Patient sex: M
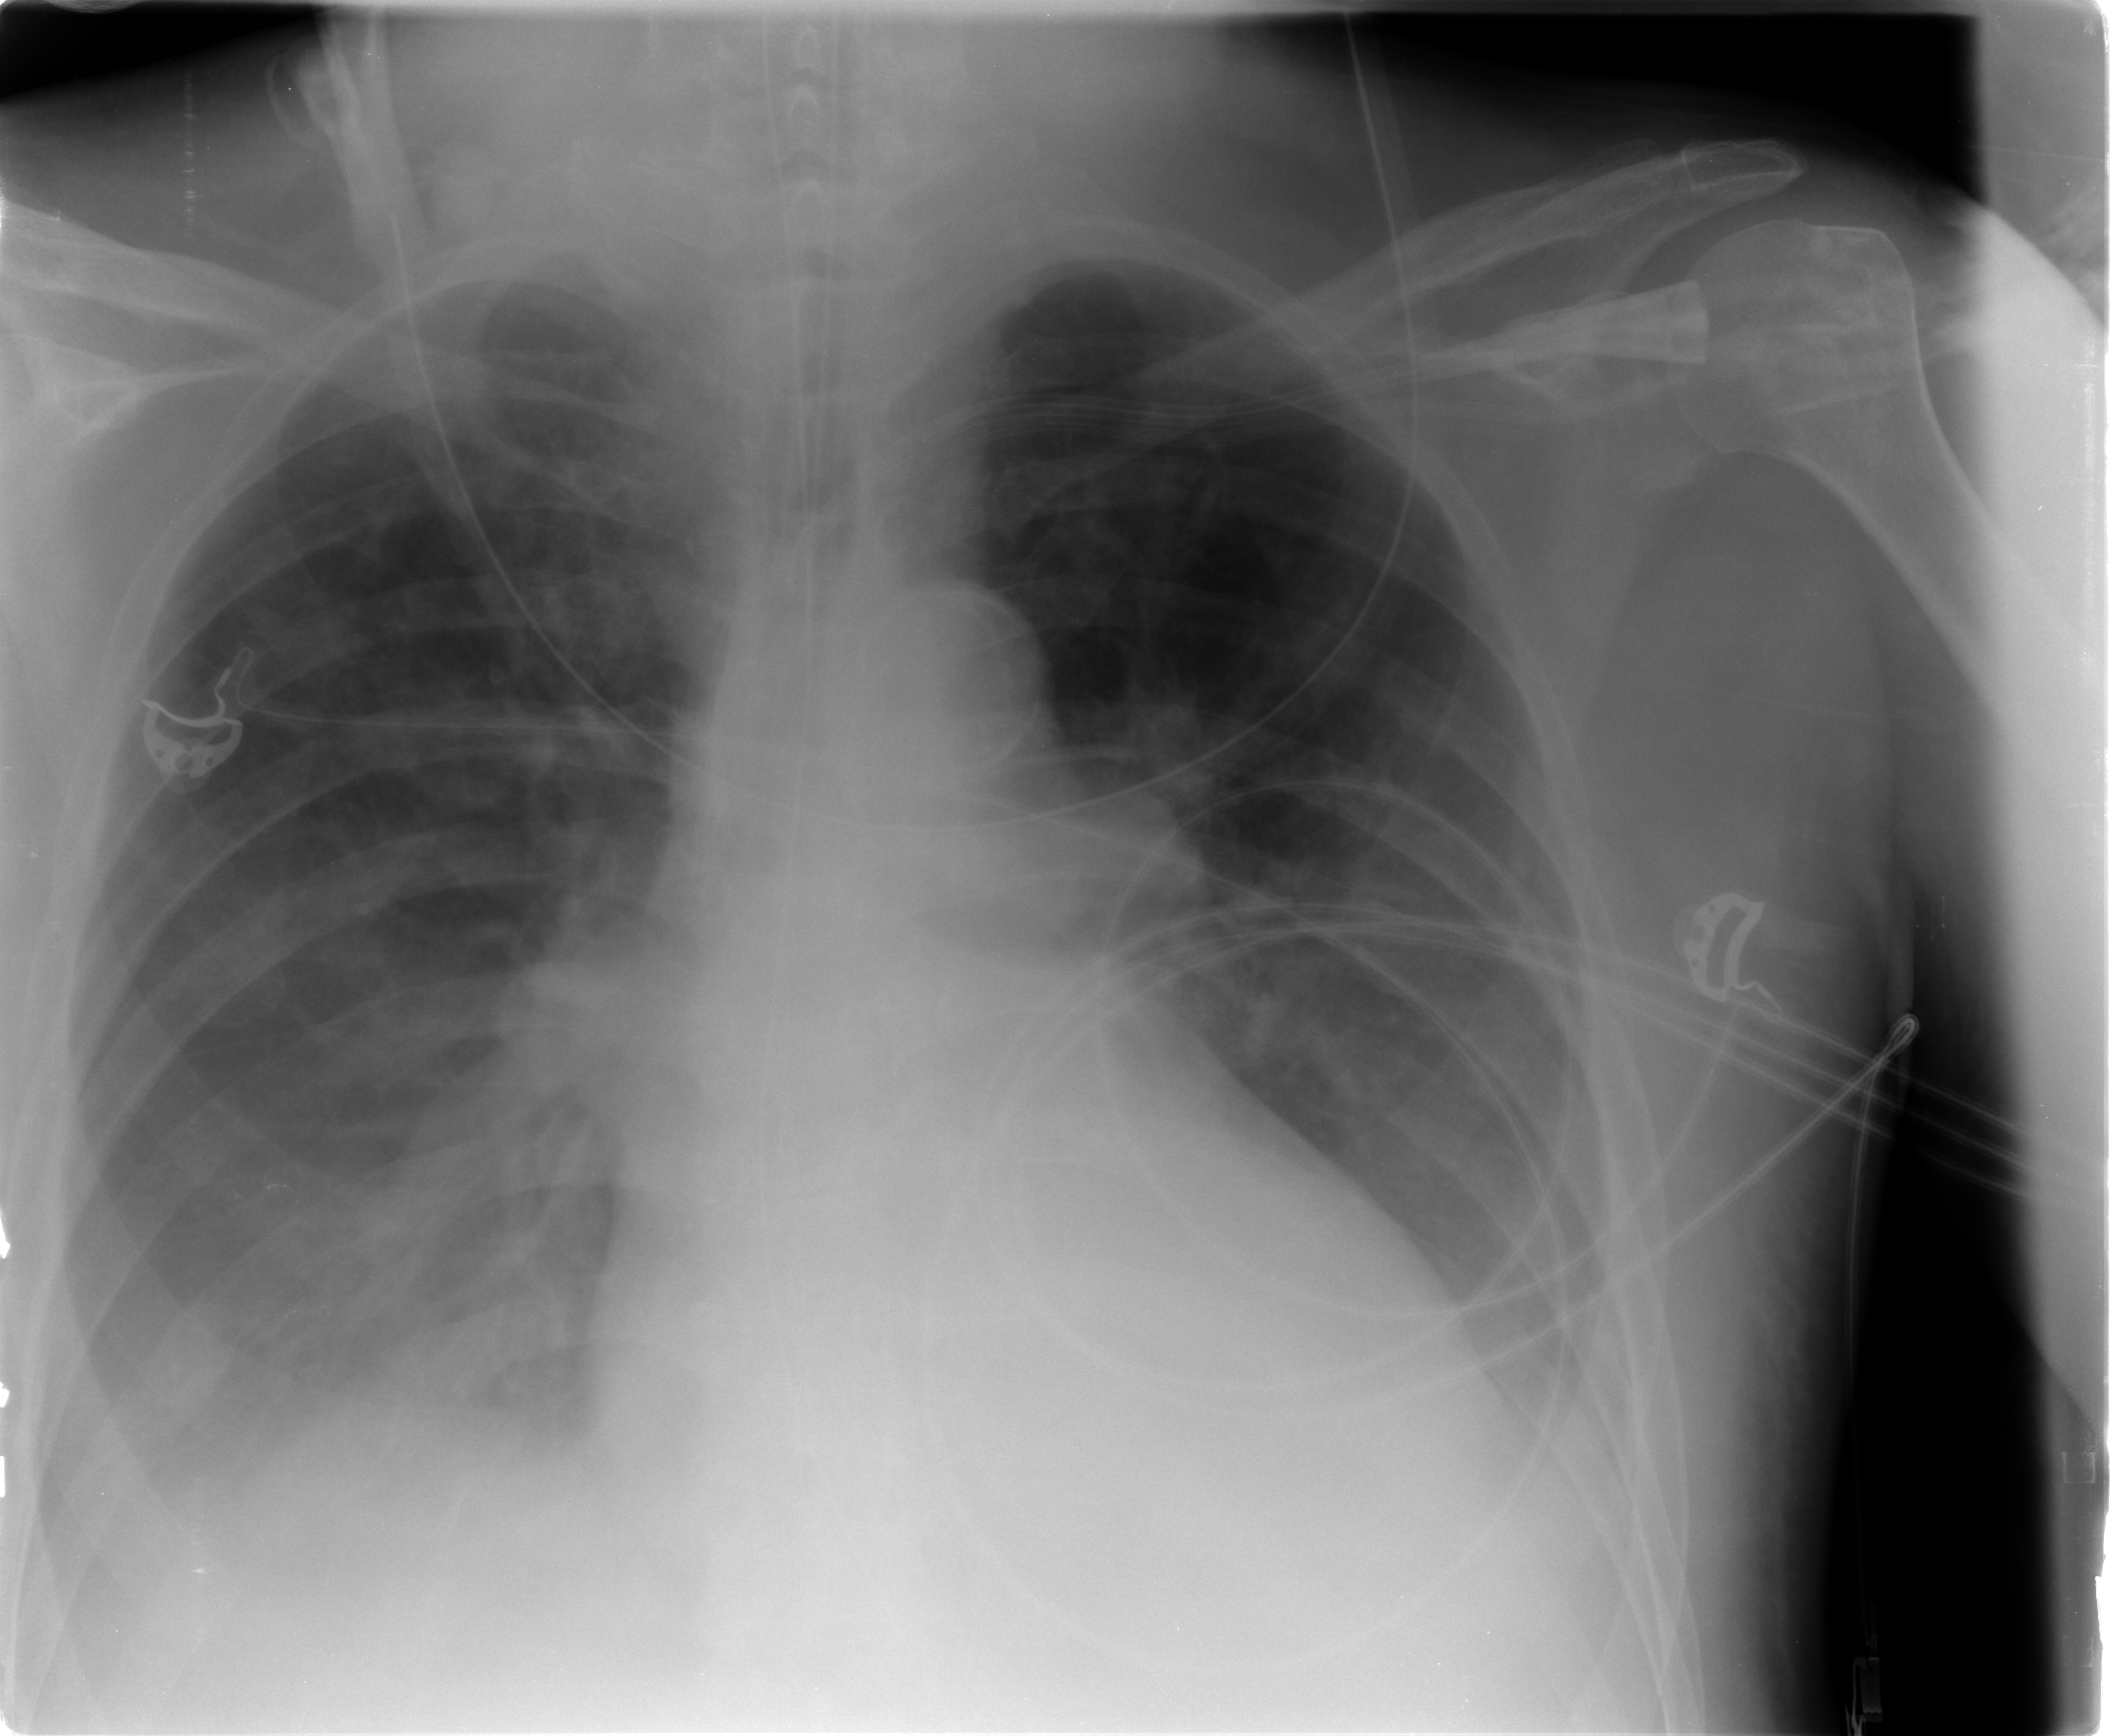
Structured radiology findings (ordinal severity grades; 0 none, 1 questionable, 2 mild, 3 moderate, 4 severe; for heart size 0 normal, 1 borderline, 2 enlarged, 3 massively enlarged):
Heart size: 2
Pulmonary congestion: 2
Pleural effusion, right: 2
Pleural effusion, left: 2
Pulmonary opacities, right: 0
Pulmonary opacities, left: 0
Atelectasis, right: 2
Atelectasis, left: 2